Question: I am trying to invoke a form validation when clicked on ordinary button. This seems to work good with jQuery, but not with plain javascript.
'''
<html>
<head>
<title>Form Submit</title>
<script type="text/javascript" src="http://code.jquery.com/jquery-latest.js"></script>
<script type="text/javascript">
function validateForm(form) {
if (form.username.value=='') {
alert('Username missing');
return false;
}
return true;
}
</script>
</head>
<body>
<form action="index.php" name="loginform" method="post" onsubmit="return validateForm(this);">
<input name="username" placeholder="username" required="required" type="text" />
<input name="send1" type="button" value="Login1" onclick="$(document.forms.loginform).submit();" />
<input name="send2" type="button" value="Login2" onclick="document.forms.loginform.submit();" />
<input name="send3" type="submit" value="Login3" />
<a href="" onclick="event.preventDefault(); $(document.forms.loginform).submit();"> Login4 </a>
<a href="" onclick="event.preventDefault(); document.forms.loginform.submit();"> Login5 </a>
</form>
</body>
</html>
'''

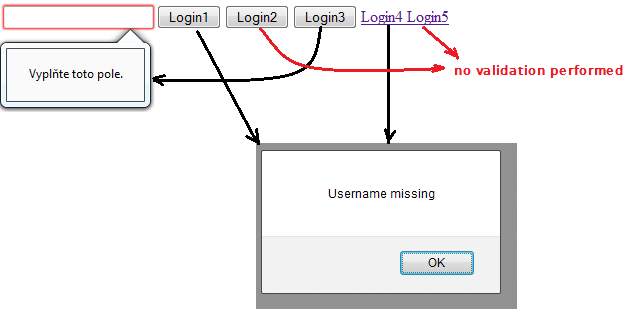
Answer: The DOM 'submit()' method does not trigger submit events. jQuery's does.